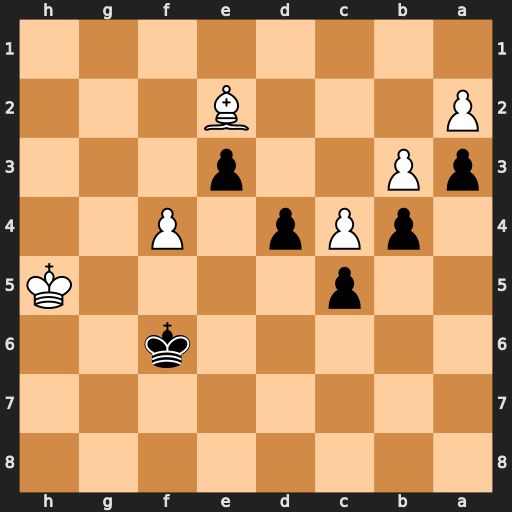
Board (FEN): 8/8/5k2/2p4K/1pPp1P2/pP2p3/P3B3/8
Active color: b
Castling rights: -
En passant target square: -
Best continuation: Kf5 Kh4 Kxf4 Kh3 d3 Bxd3 Ke5 Kg3 Kd4 Bf5 Kc3